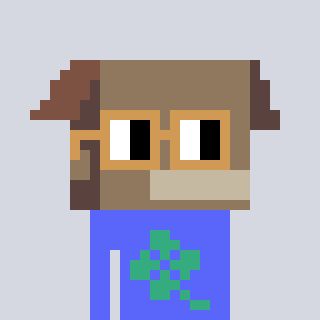
a pixel art character with square brown glasses, a box-shaped head and a purple-colored body on a cool background